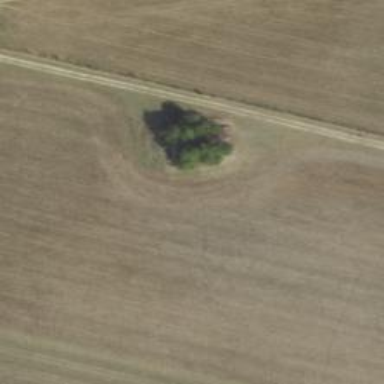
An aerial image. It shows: Military bunker.